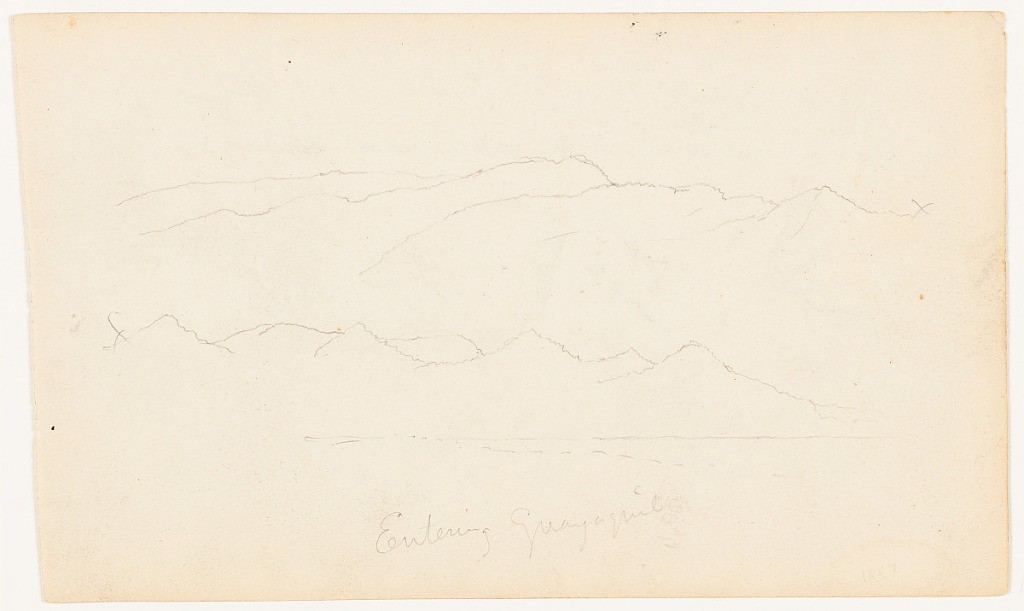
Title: Entering Guayaquil, Ecuador
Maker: Frederic Edwin Church, American, 1826–1900
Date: May 23, 1857
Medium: Graphite on white wove paper; verso: graphite
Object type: Drawing
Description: Landscape study showing a view of mountain ranges near Guayaquil, Ecuador, as seen from the Rio Guayas. The river water extends from the foreground to the middle distance, where it meets sharp, wooded hills. Taller mountains loom in the background.

Verso: Botanical and landscape studies organized into three registers. Upper register shows view of a riverbank with diverse vegetation. Middle register includes a hut, at left, a tree bough with vines at center, and a bush at right. Voluminous bushes visible in lower register.